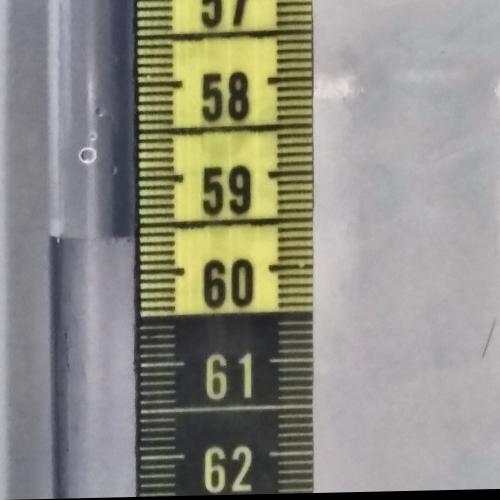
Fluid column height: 59.6 cm